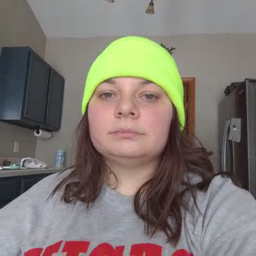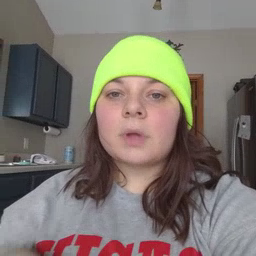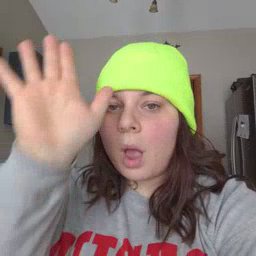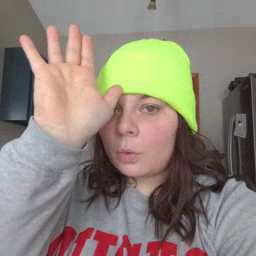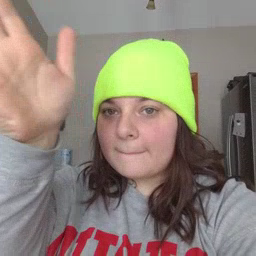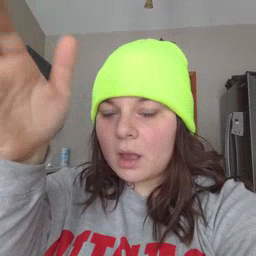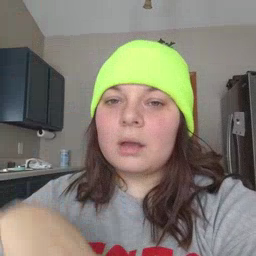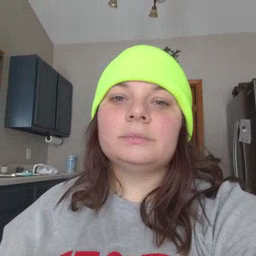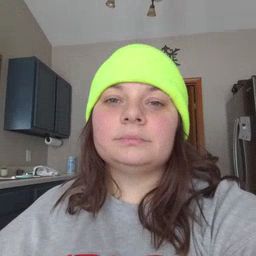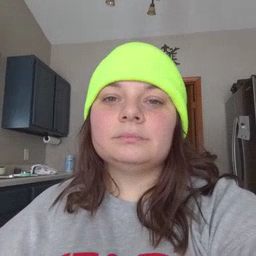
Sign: grandpa